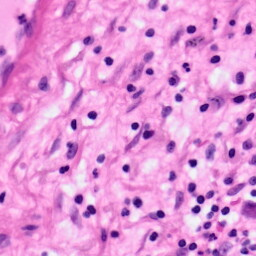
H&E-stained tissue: Pancreatic